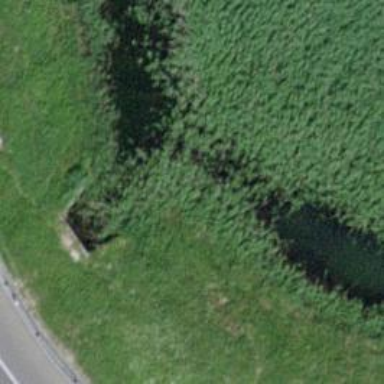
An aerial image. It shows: Drain that serves as waterway.